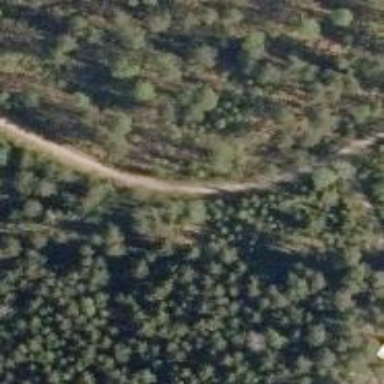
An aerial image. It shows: Track road with grade2 quality. The trail has excellent visibility.